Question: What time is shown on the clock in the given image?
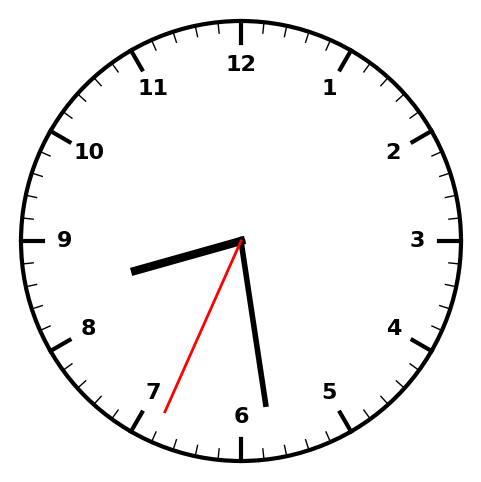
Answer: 08:28:34